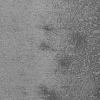
Atmospheric dust classification: not_dusty